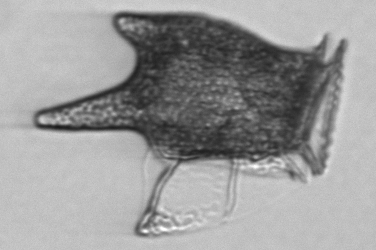
Label: Dinophysis_tripos